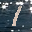
Label: 1